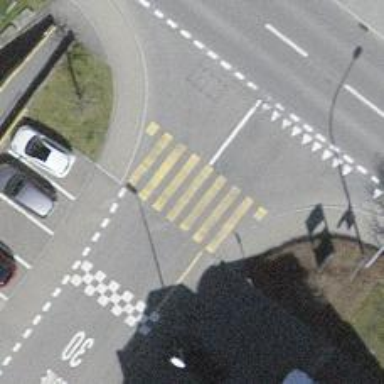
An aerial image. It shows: Uncontrolled zebra crossing with zebra markings.